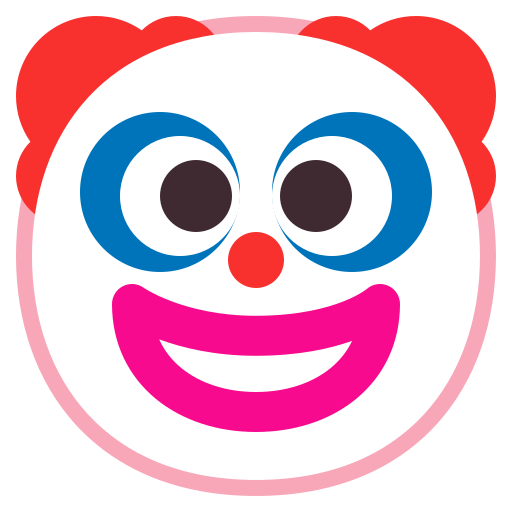
clown face flat